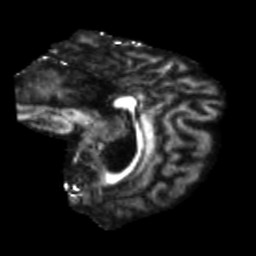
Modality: FA
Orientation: sagittal
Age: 56
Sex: female
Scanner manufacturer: siemens
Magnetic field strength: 3 T
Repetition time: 5.47 s
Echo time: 0.0854 s